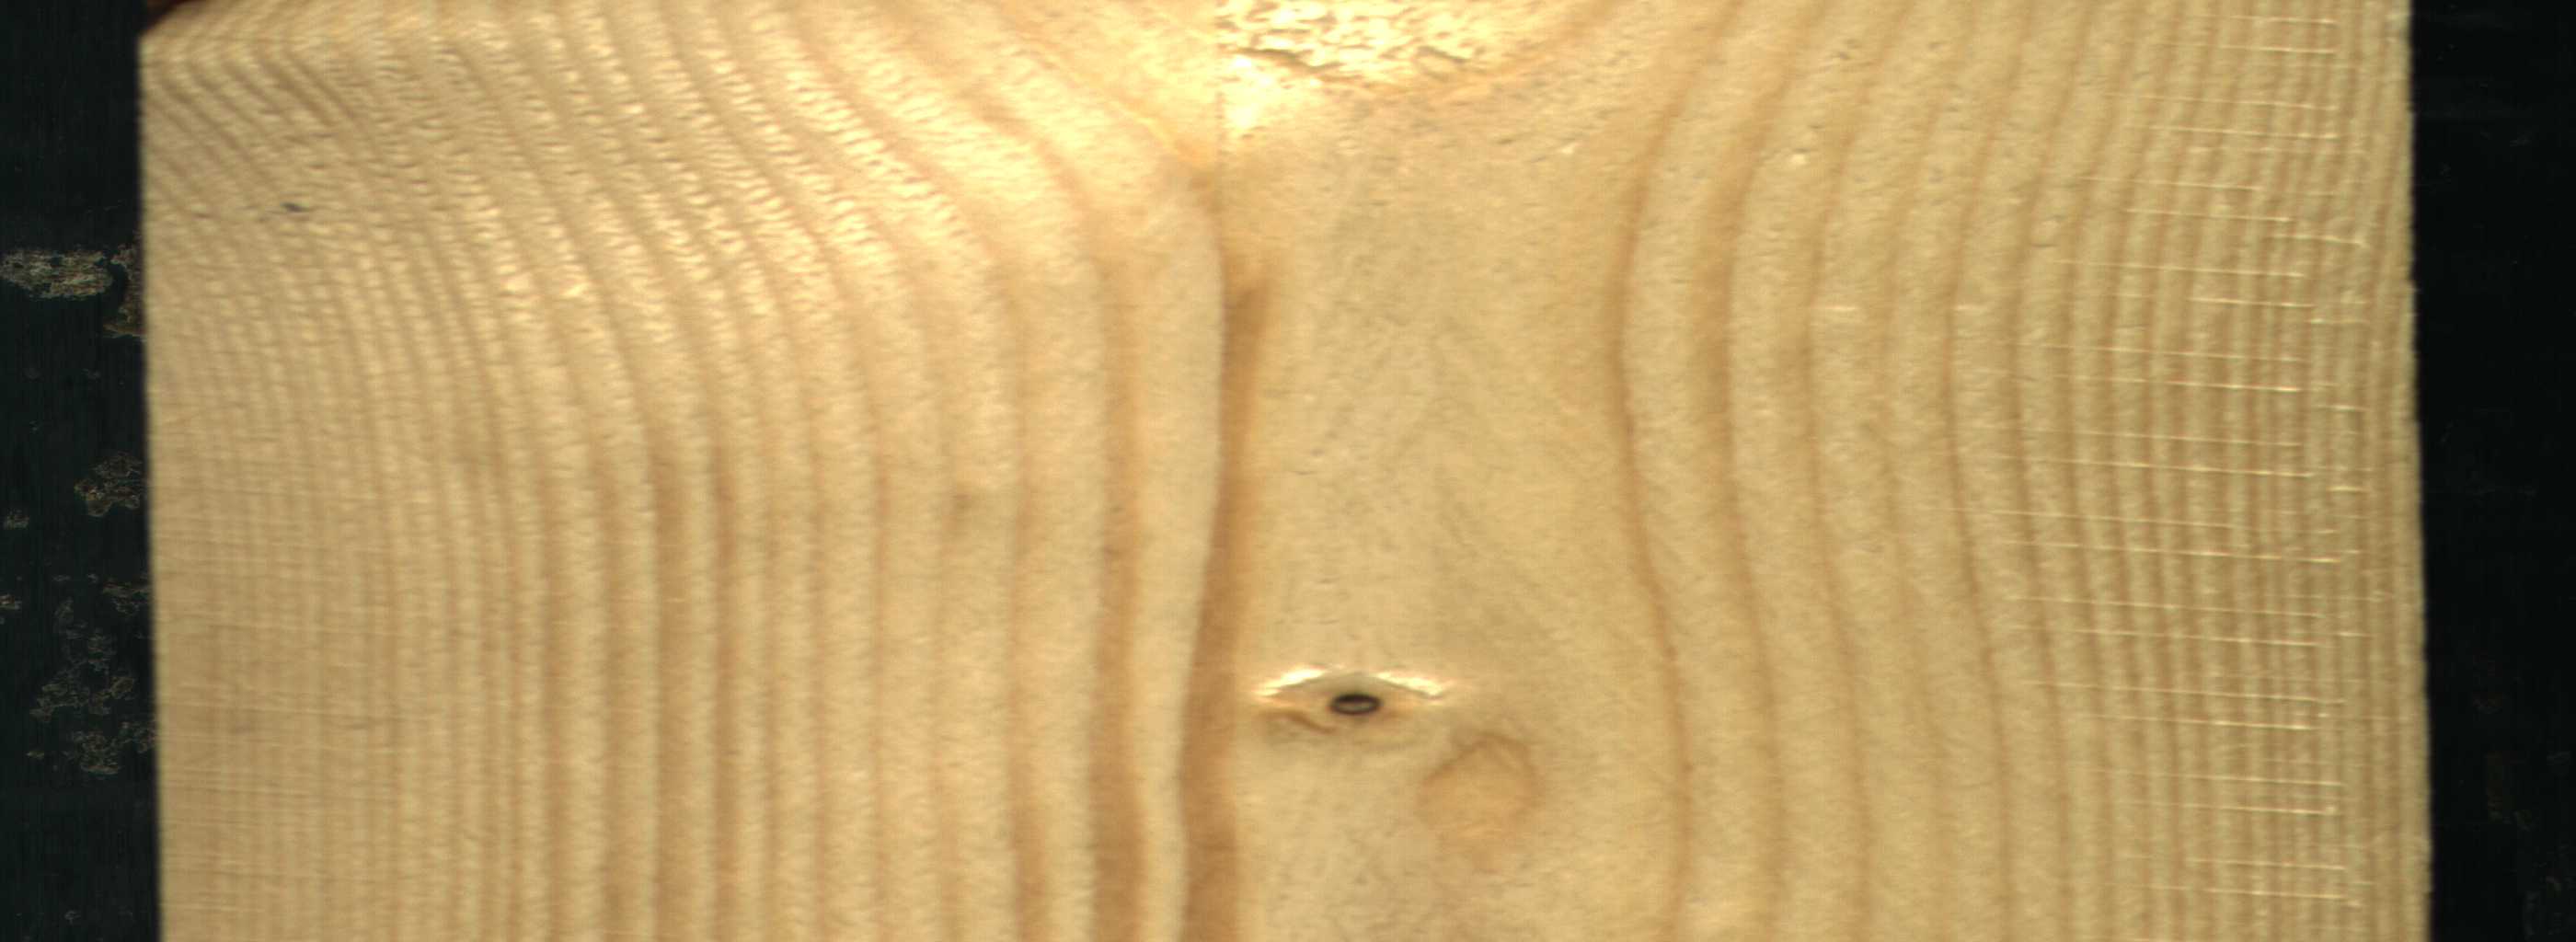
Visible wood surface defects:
Dead_Knot